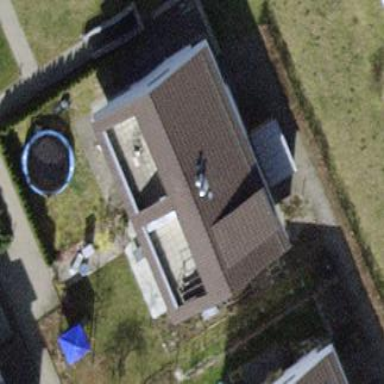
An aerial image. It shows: Semidetached house with gabled roof.